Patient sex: F
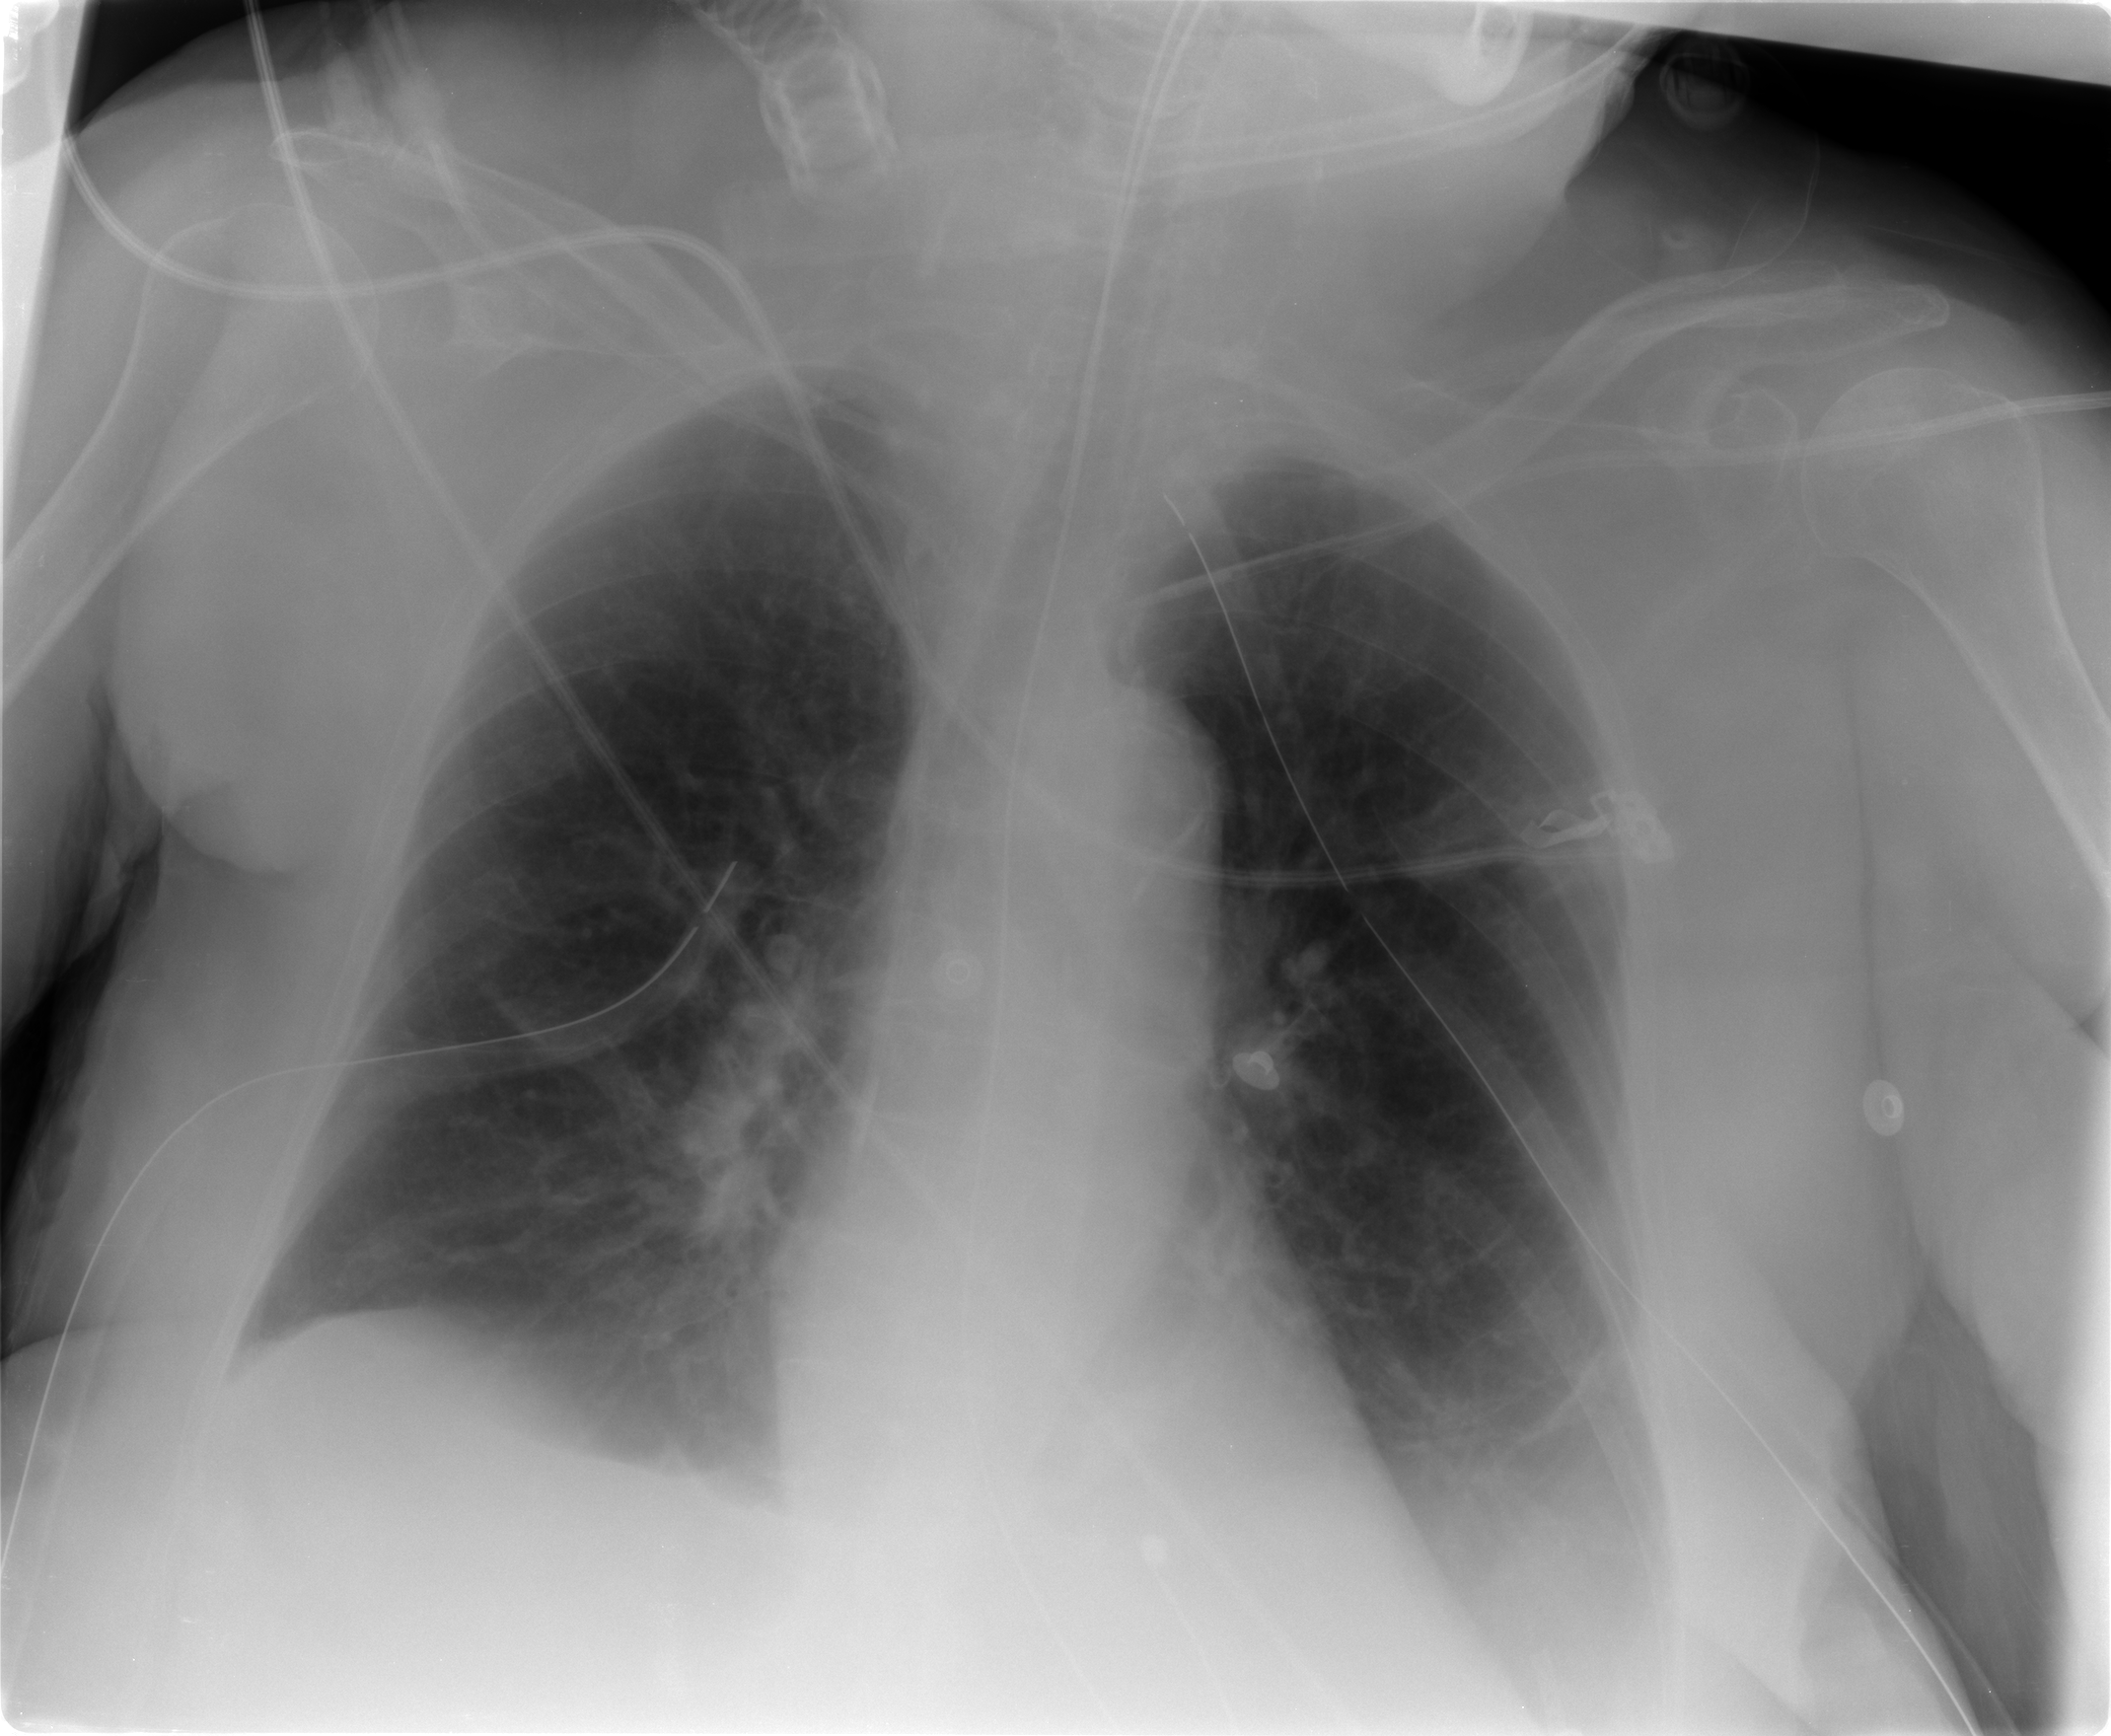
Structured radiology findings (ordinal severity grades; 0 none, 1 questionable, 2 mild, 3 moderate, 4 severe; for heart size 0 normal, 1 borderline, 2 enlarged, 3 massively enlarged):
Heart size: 0
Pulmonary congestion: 0
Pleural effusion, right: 1
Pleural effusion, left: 2
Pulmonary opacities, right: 0
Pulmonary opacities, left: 0
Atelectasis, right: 2
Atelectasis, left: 2